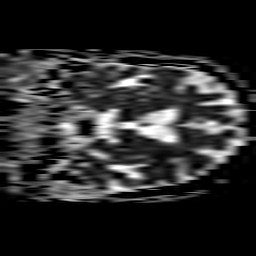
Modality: ADC
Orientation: coronal
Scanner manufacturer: philips
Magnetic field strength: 3 T
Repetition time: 3.339 s
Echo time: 0.076 s